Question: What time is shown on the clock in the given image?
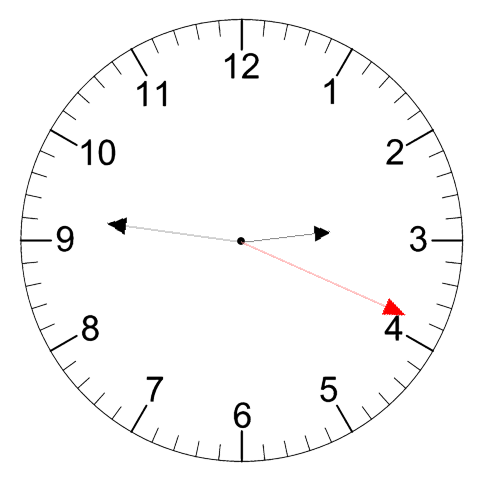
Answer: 02:46:19